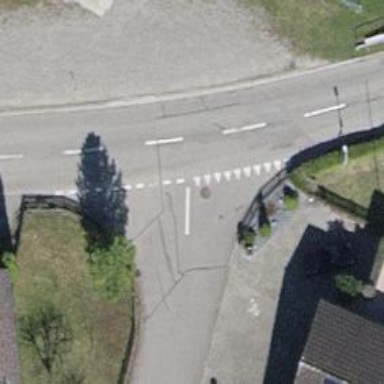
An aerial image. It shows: Road with "give way" sign.